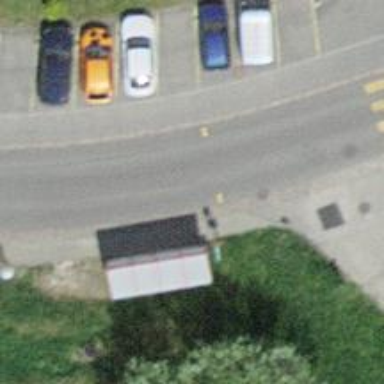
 serving as platform for public transportation."